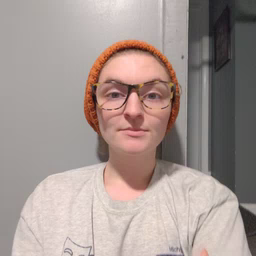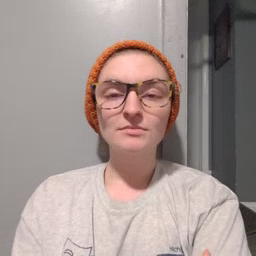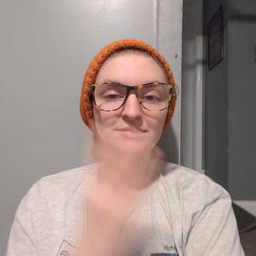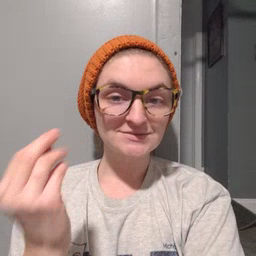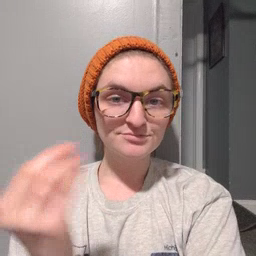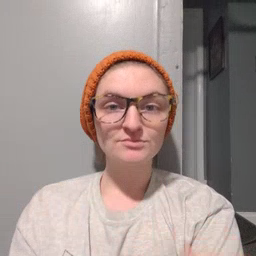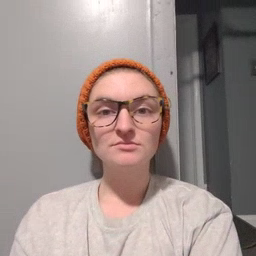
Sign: outside